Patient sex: F
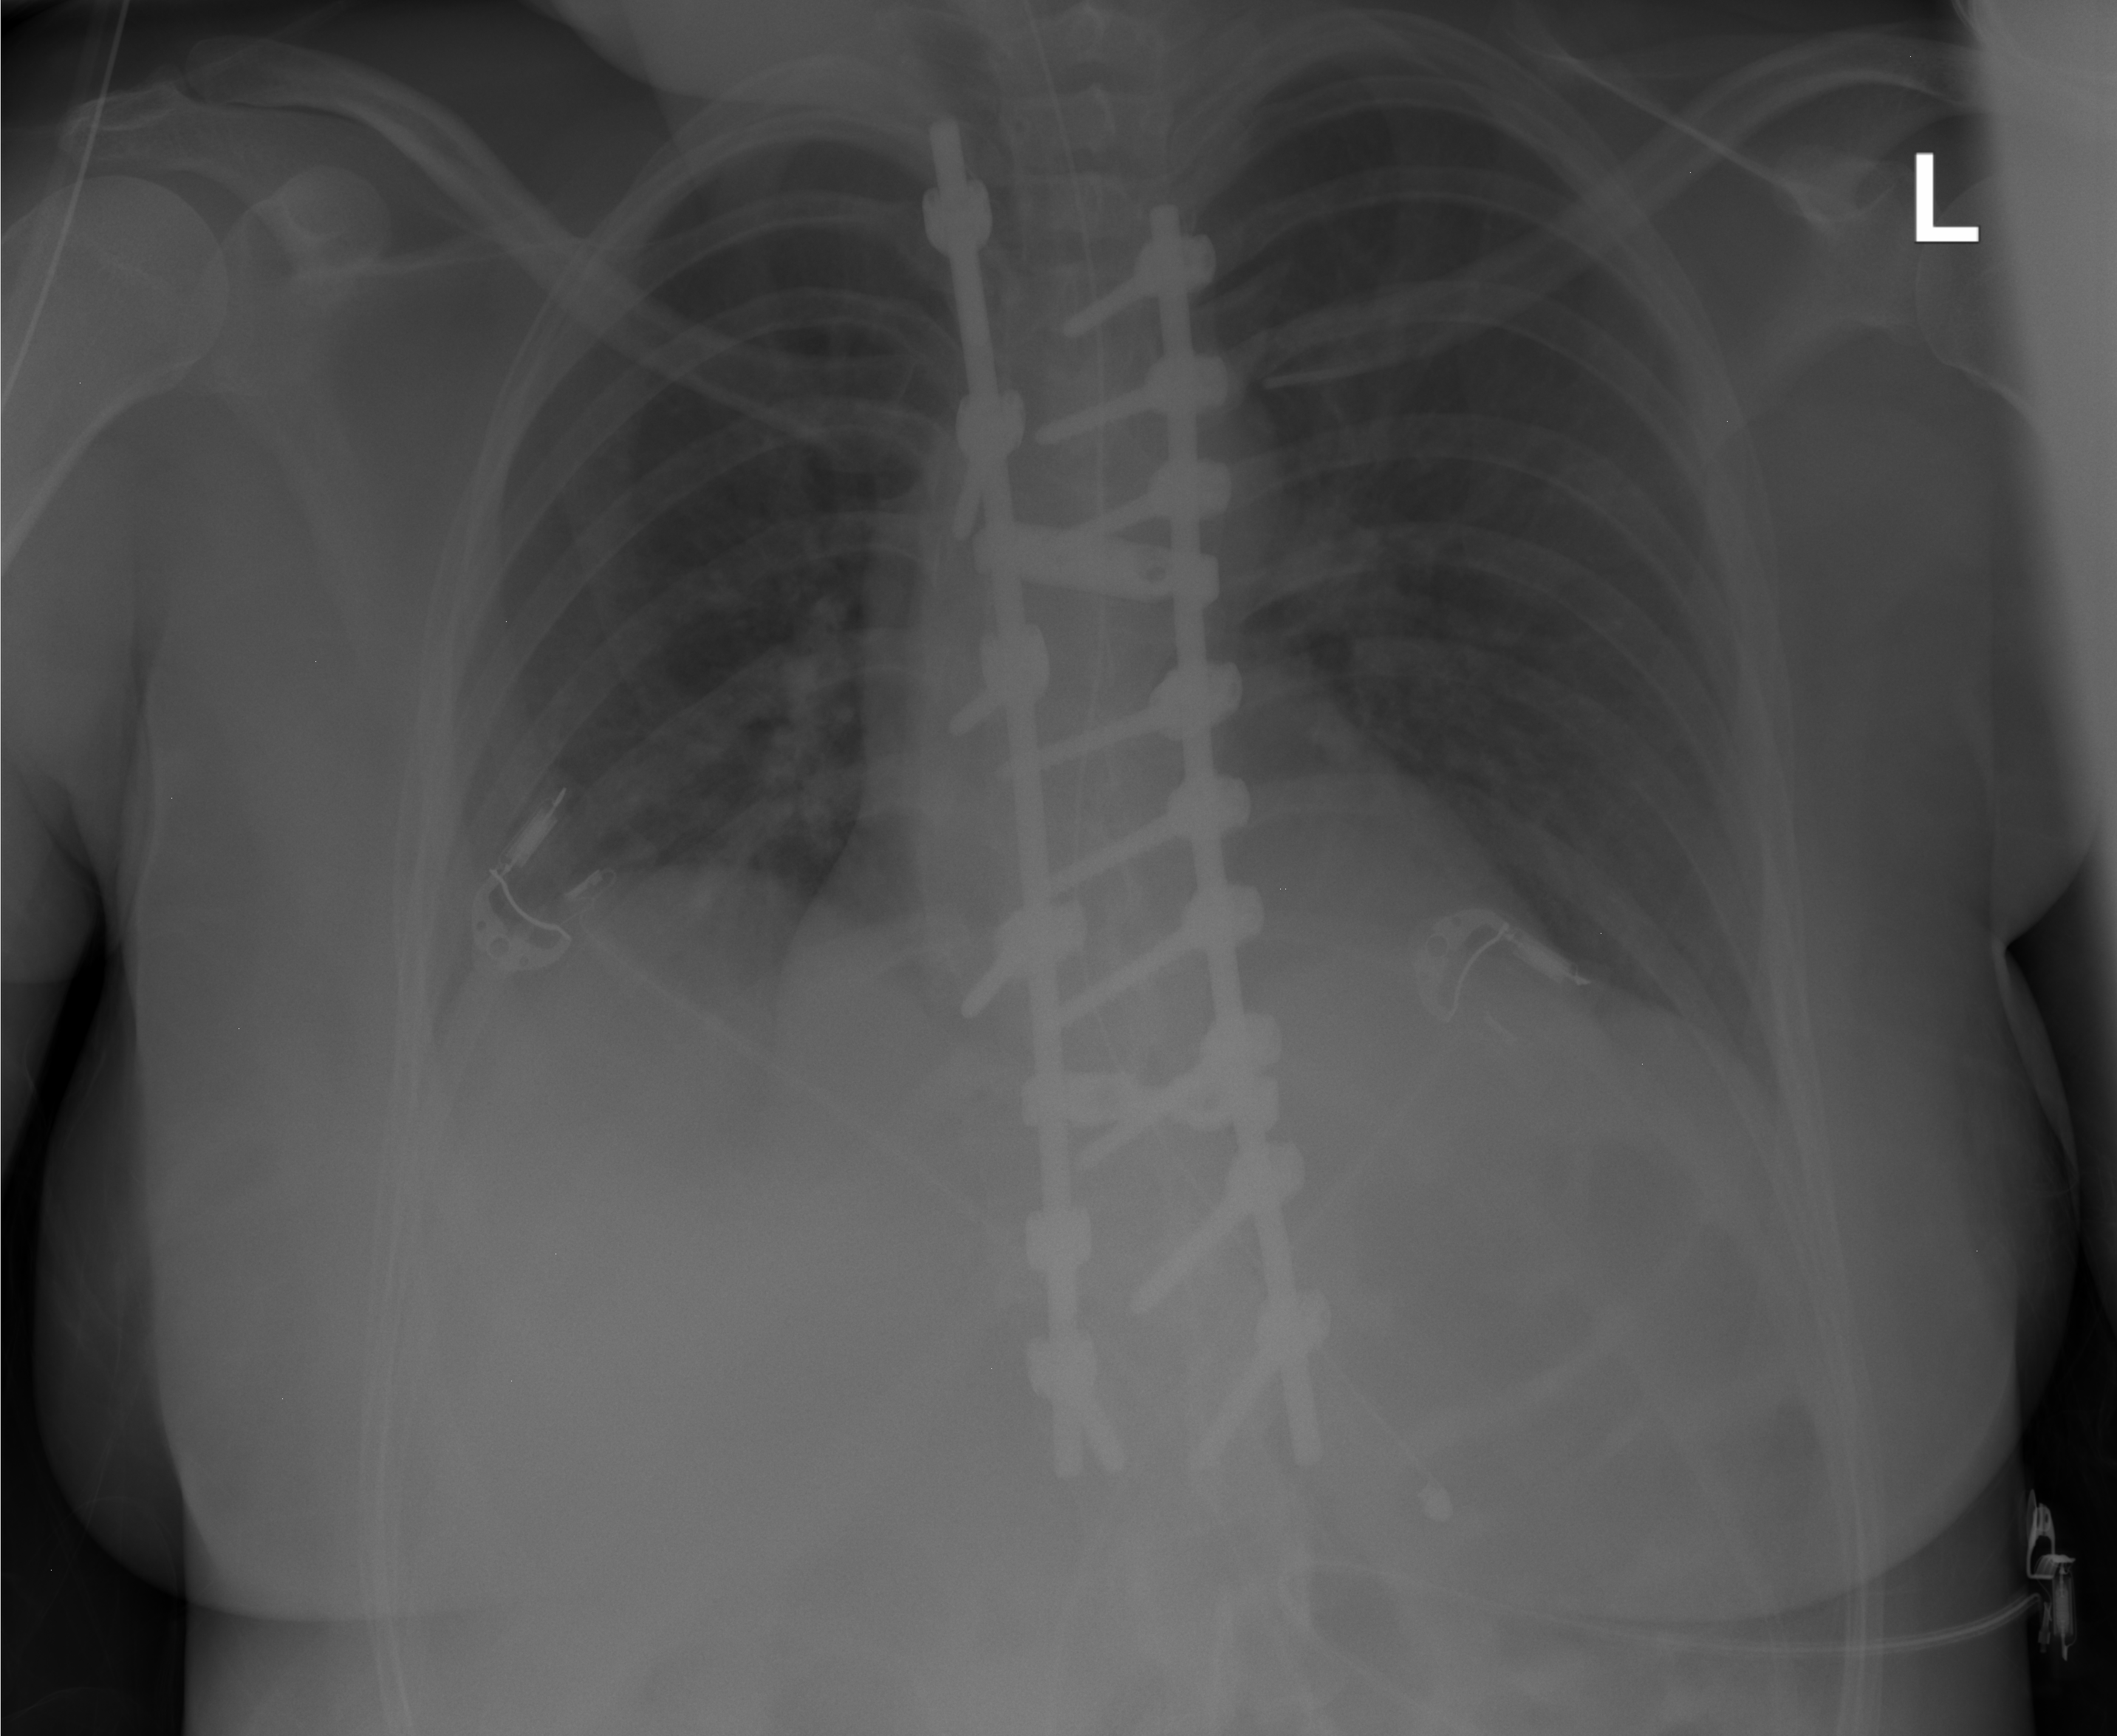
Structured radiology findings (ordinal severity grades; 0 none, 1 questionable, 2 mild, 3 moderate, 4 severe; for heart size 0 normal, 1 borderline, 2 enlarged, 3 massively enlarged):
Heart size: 2
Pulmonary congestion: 2
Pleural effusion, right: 2
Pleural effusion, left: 0
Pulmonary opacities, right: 0
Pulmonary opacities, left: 0
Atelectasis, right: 2
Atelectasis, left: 0